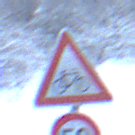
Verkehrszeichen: RadverkehrLinks
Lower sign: Geschwindigkeit50
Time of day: Midday
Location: Outdoor (Nature)
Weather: Overcast
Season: Winter
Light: Natural